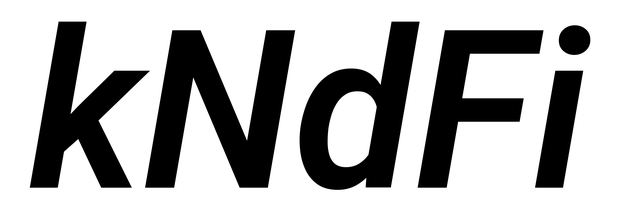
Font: Roboto-Italic_SemiBold_Italic